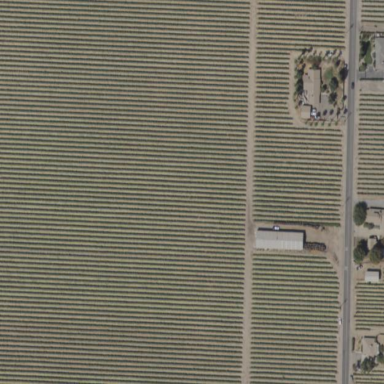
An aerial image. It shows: Beautiful vineyard in the countryside.